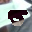
Label: 5